Field crop: maize
Growth stage: 1
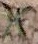
Species: atriplex